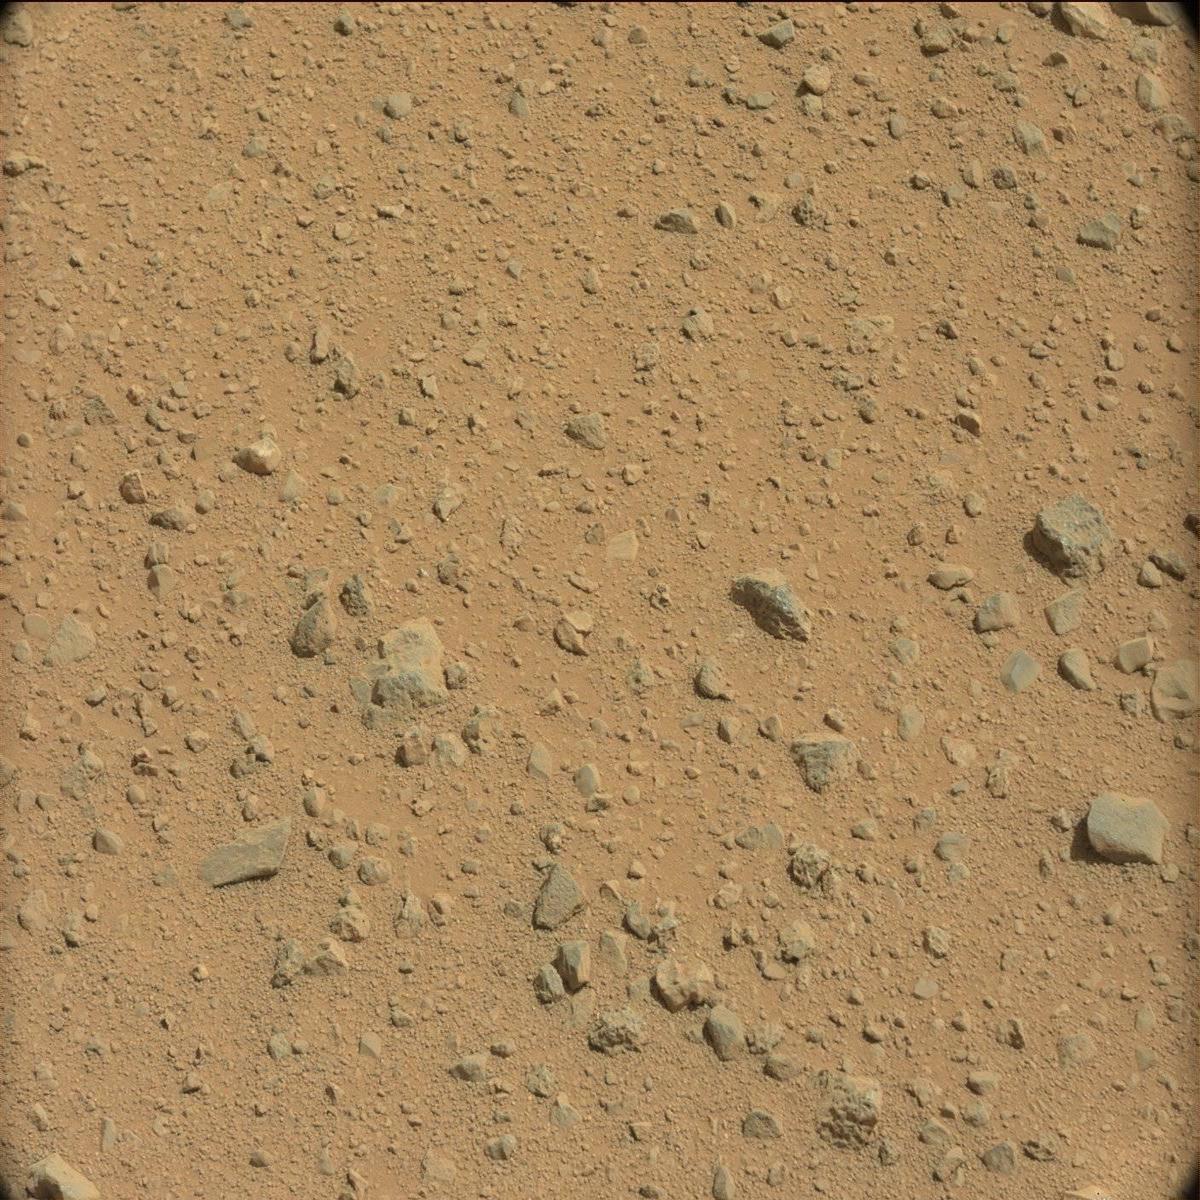
Terrain classes present: Bedrock, Rock, Sand / Soil